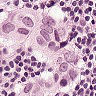
Metastatic tissue present: yes